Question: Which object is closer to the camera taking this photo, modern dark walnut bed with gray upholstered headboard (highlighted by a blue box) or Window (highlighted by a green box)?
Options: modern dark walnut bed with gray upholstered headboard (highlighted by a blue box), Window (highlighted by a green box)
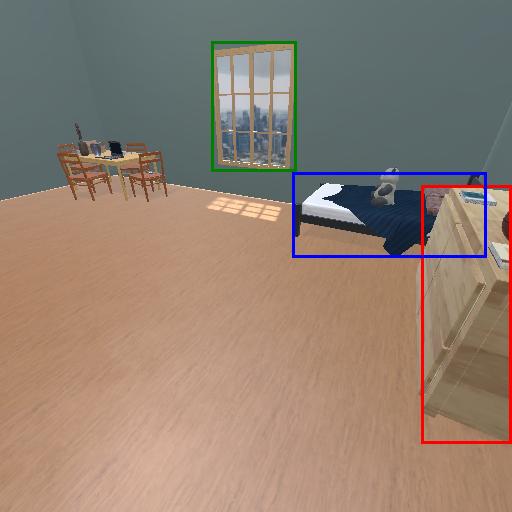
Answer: modern dark walnut bed with gray upholstered headboard (highlighted by a blue box)